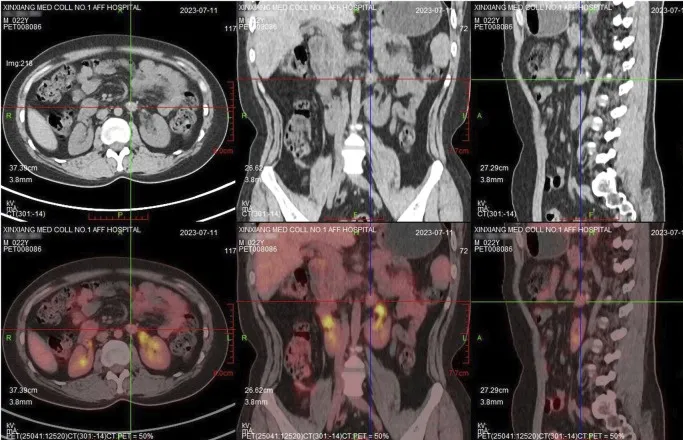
PET-CT after radiotherapy showed the metabolism in the lesion did not increase and enlarged lymph nodes were not found.
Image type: radiology (pet)